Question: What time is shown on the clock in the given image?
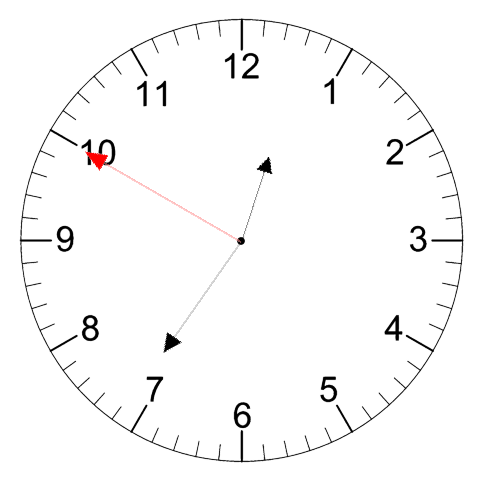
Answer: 12:35:50